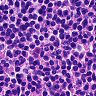
Metastatic tissue present: no